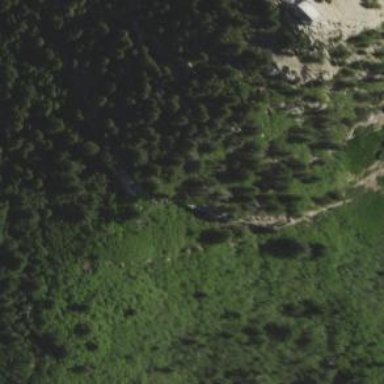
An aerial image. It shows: Cliff in nature.